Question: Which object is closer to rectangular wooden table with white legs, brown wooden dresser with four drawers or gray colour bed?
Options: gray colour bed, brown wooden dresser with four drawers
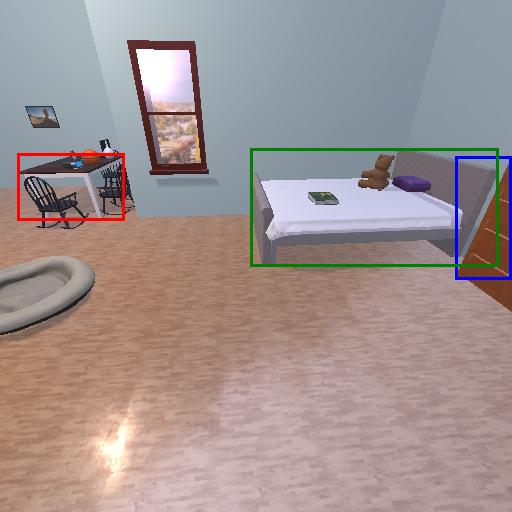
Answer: gray colour bed